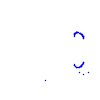
Particle: proton